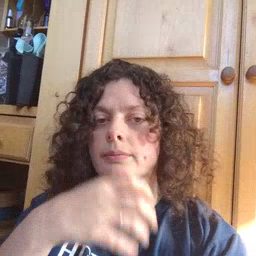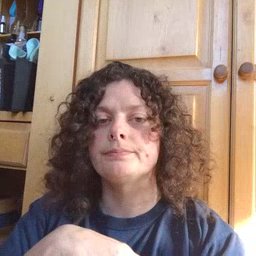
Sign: mad